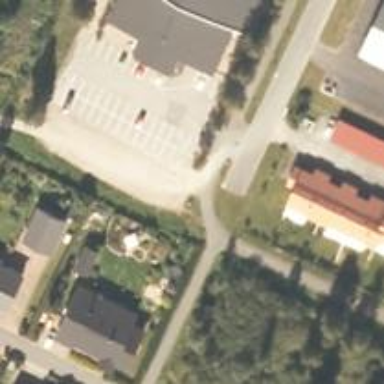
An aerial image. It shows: Parking area with surface.